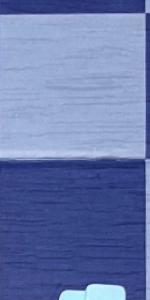
Label: Empty